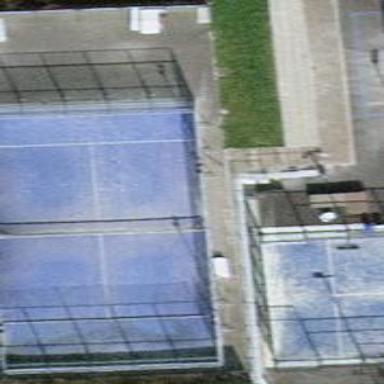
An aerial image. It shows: Tennis court on pitch.